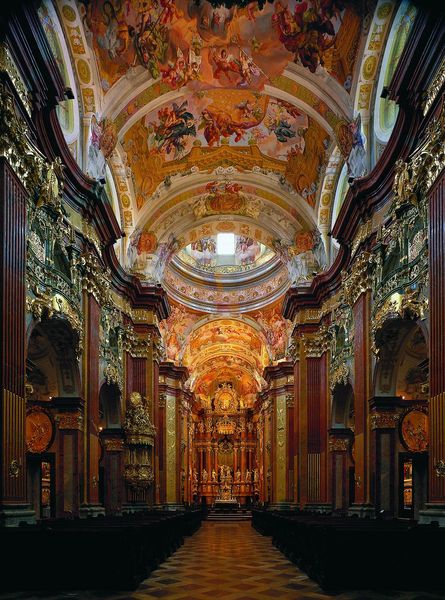
Titel: Benediktinerkloster Melk
Künstler: Jakob Prandtauer
Standort: Melk, Kloster (EU - AUT)
Schlagwörter: dunkel, himmel, grün, braun, fenster, hell, licht, marmor, stühle, säulen, weiss, rot, malerei, wand, barock, rahmen, kirche, sonne, boden, gold, decke, rosa, engel, relief, schiff, ansicht, bogen, perspektive, pilaster, saal, gestühl, dekor, ornamente, wandmalerei, stuck, halle, foto, gang, gewölbe, höhe, medaillon, religion, dom, strahl, altar, bänke, hochaltar, kathedrale, rom, kapitell, verziert, mittelgang, kanzel, seitenschiff, rundbögen, fresken, vatikan, kanneluren, baldachin, königlich, heilige, deckengemälde, prunk, heilig, putten, bemalung, joch, petersdom, barrock, ballsaal, meaillon, goild, hohe decken, mittelkschiff, sixstinische kapelle, sonnestrahl, berziert